Question: I'm just very curious if somebody has same problem as me.
Every time I hit Archive, then Submit or Share, or Validate, Organizer becomes very hard to respond. Mac's loading cursor appears, almost all the time, and Organizer becomes incredibly slow on responding and navigation. Sometimes I have to press 3 or 4 times on Next button to get to next windows, in Submit process.

Any idea why is this happening?
Notes:
1. I reinstalled my xCode 4.2 recently, and this issue still persists.
2. I have an iMac i7, 3.4GHz, 16GB RAM, so I don't see the point of system overload.
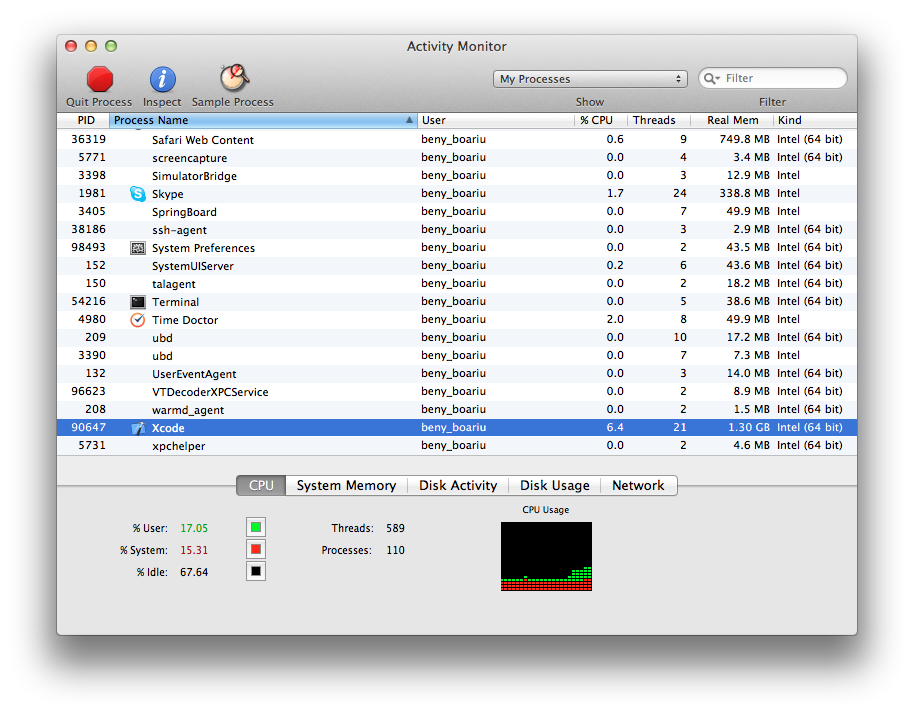
Answer: This issue is solved as I upgraded to Xcode 4.3.